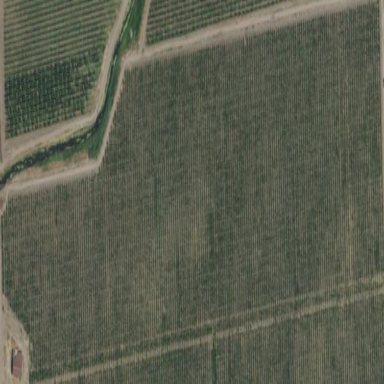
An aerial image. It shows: Orchard.